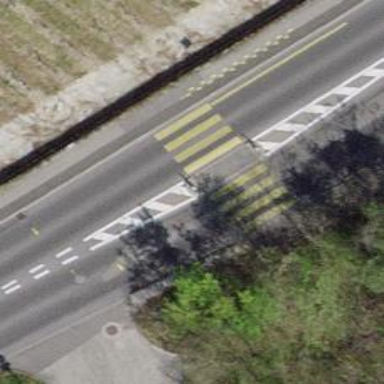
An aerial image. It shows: Uncontrolled zebra crossing with pedestrian island.